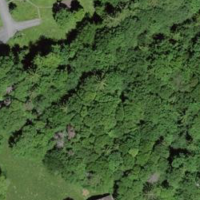
EUNIS habitat code: 41
Species observed at this site:
Neottia nidus-avis